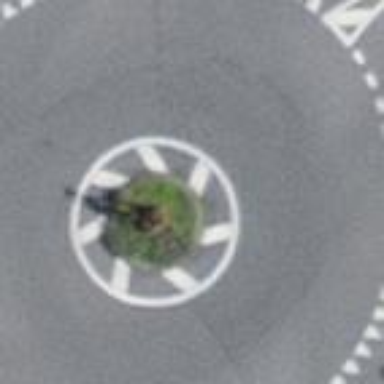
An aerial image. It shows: Residential road with roundabout.